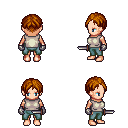
a pixel art fantasy rpg character, female body template, human, light skin, white sleeveless shirt, teal pants, brunette parted hairstyle, metal gloves, dagger, four views (front, back, left, right), 2x2 character sprite sheet, small pixel art, hard edges, no anti-aliasing